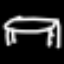
Label: chair